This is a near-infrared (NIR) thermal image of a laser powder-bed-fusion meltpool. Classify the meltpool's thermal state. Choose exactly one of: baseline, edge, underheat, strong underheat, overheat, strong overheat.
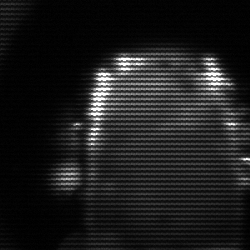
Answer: baseline